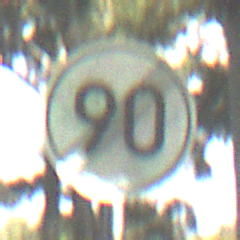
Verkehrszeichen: EndeGeschwindigkeit90
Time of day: MorningAfternoon
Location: Outdoor (Nature)
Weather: Clear
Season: NotSpecified
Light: Natural